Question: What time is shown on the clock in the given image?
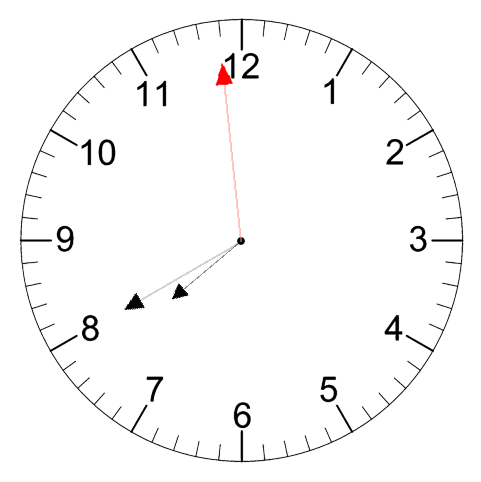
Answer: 07:39:59